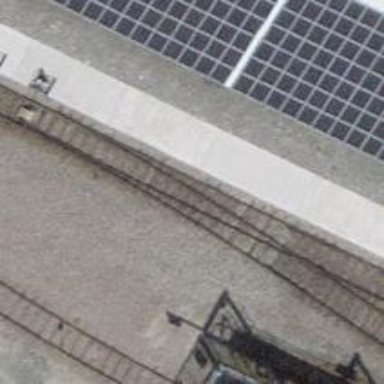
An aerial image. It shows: Railway switch.